Question: I'm confused about what exactly is communicated by the Disk Usage column in Task Manager in the Processes tab. I get that the rows indicate how much a process is consuming. But what does the column header tell, exactly? I have assumed that it is the percentage of resources that are currently in use, but this doesn't make sense given that the sums of the disk usages vary, while the header still reads "100%".
I'm using Windows 8.1 on a Lenovo G510.
Picture shows print screens of the column at different points in time.

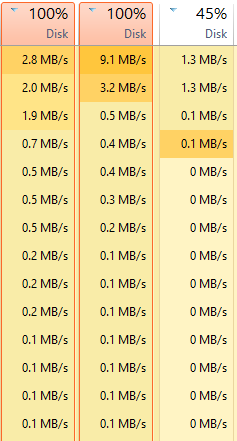
Answer: The controller of your HDD is 100% busy handling all IO requests. This has nothing to do with the speed. If it is busy handling the data this can also happen with low speeds. Your 5400rpm drive is slow as hell. Replace it with a SSD and your issues are gone.